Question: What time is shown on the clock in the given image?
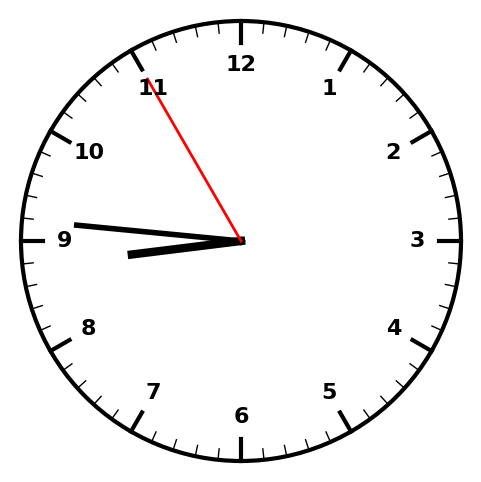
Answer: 08:45:55